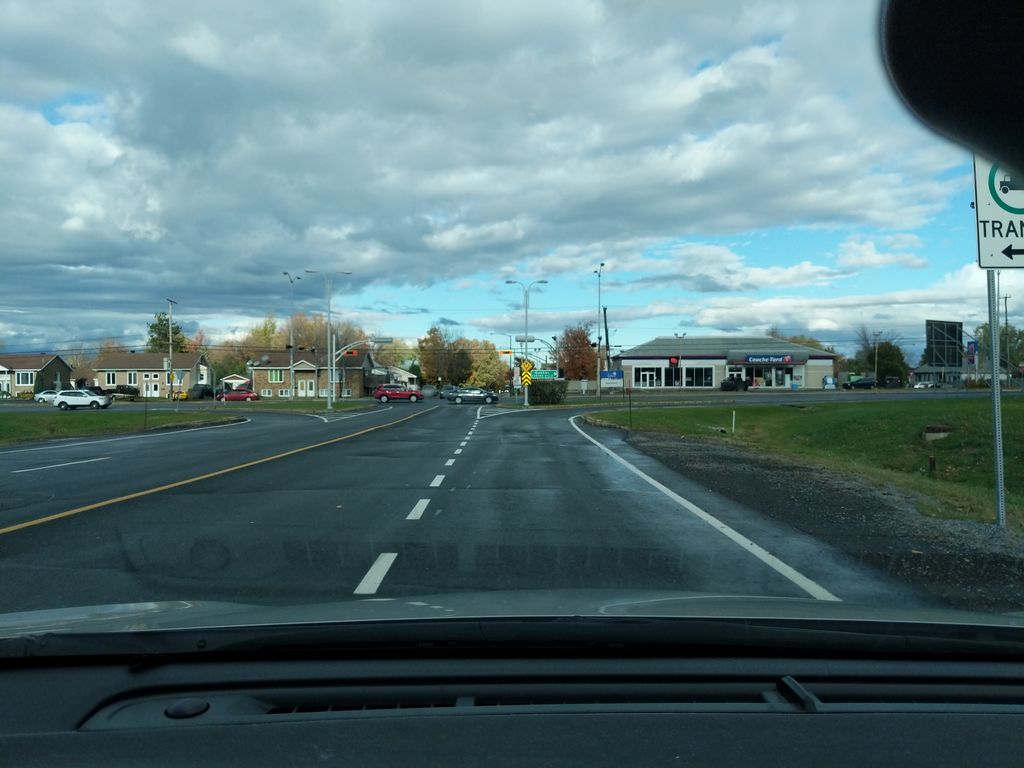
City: quebec_city